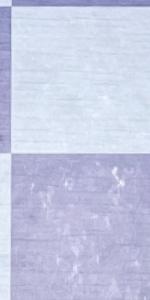
Label: Empty